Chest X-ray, PA view. Patient: 57 years old, sex F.
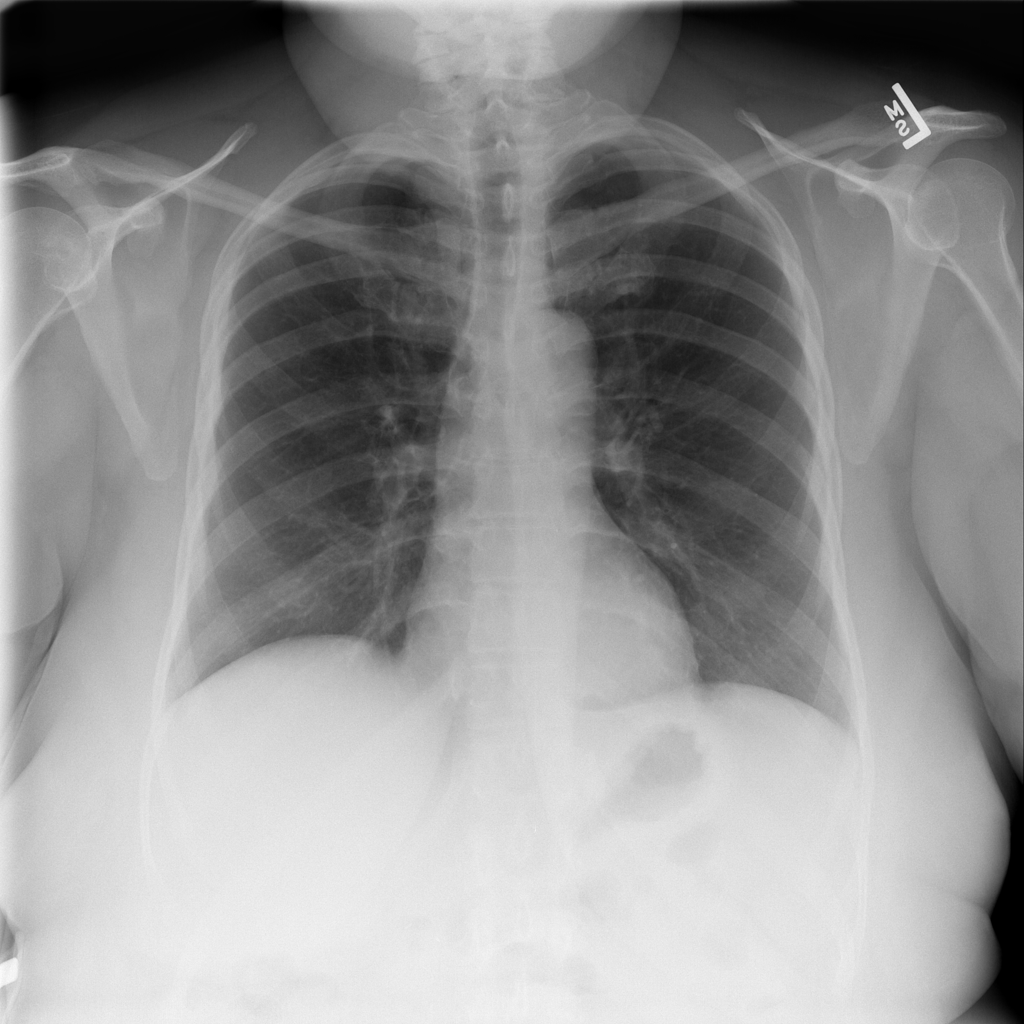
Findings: No Finding